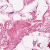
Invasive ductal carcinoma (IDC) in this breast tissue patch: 0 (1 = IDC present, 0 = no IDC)